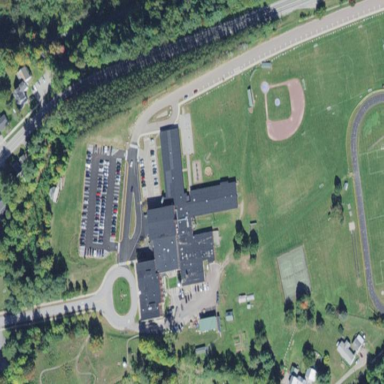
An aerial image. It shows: School building.